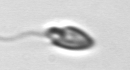
Label: Katodinium_or_Torodinium